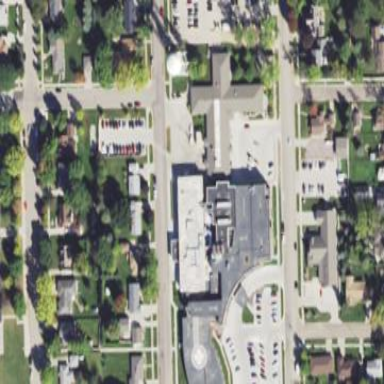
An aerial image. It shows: Healthcare facility identified as hospital.